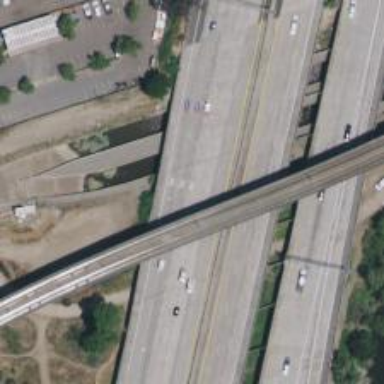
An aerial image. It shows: Bridge over motorway.